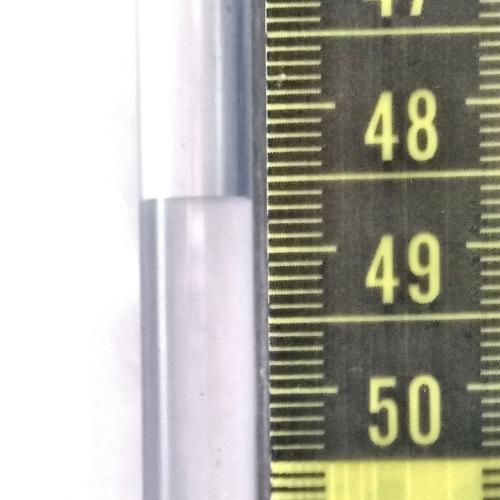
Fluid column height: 48.6 cm